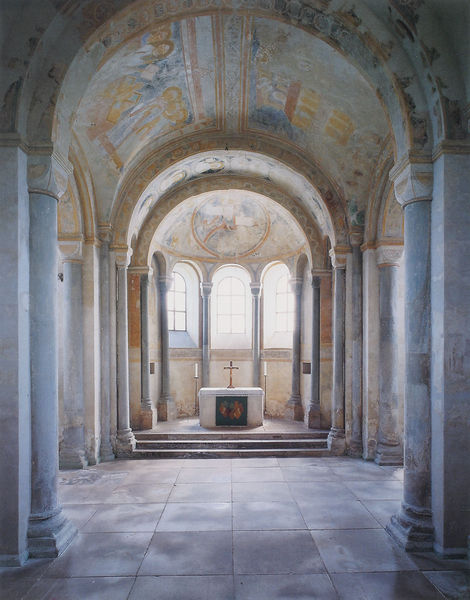
Titel: Romanische Dorfkirche in Idensen
Standort: Idensen, Dorfkirche (EU - D - Nds)
Schlagwörter: blau, gemälde, gelb, fenster, licht, säulen, sockel, stein, innenraum, kirche, decke, drei, farbig, wandmalerei, stufen, foto, bögen, gewölbe, kreuz, altar, kapitelle, apsis, chor, kapelle, fresko, basis, tonnengewölbe, romanisch